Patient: sex M, age 65
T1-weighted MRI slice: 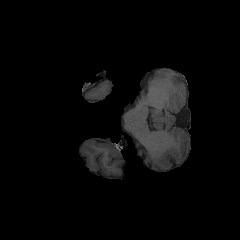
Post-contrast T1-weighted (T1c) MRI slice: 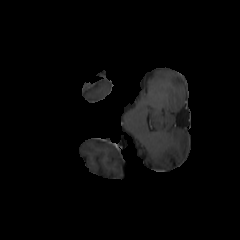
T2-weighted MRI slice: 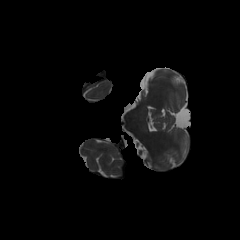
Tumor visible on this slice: no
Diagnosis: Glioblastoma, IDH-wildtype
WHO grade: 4